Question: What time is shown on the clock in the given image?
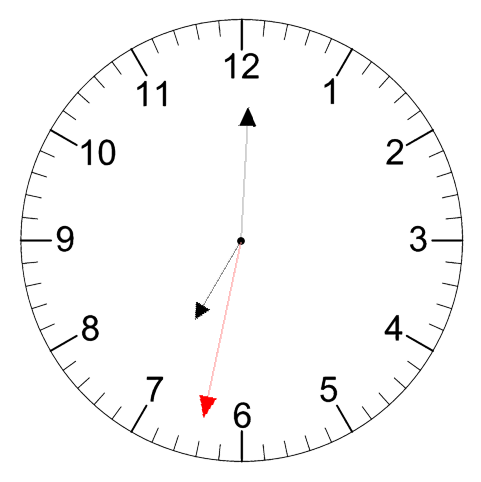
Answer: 07:00:32